【题型】证明题　【知识点】立体几何　【难度】easy
如图，在长方体$ABCD-A_1B_1C_1D_1$中，$DD_1 = DA = 1$，$AB = 2$，点$E$在棱$AB$上运动。

(1) 证明：$B_1C \perp D_1E$；

(2) 设$E$为棱$AB$的中点，在棱$CC_1$上是否存在一点$F$，使得$BF \parallel$平面$DEC_1$，若存在，求$\dfrac{CF}{CC_1}$的值；若不存在，说明理由。
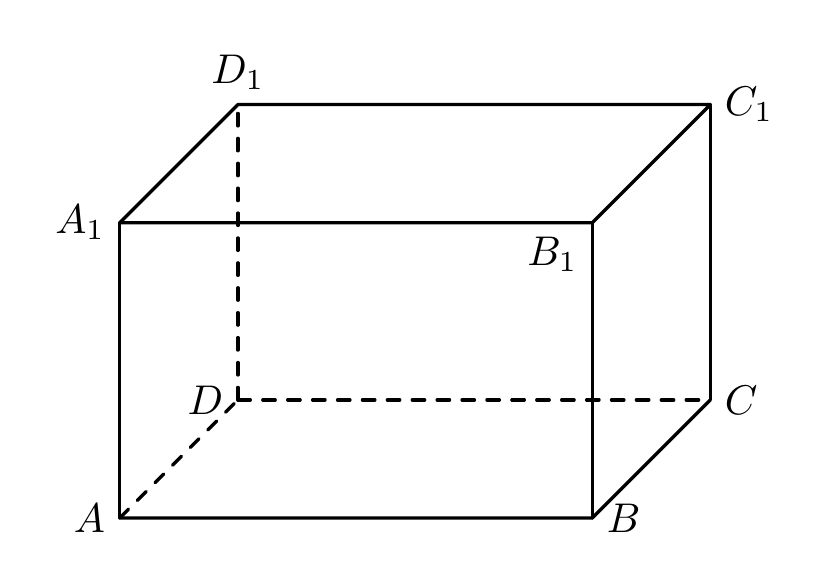
【解答】
【答案】(1) 证明见解析；

(2) 存在点$F$使得$BF \parallel$平面$DEC_1$，$\dfrac{CF}{CC_1} = \dfrac{1}{2}$

【知识点】空间位置关系的向量证明、空间线段点的存在性问题

【分析】(1) 建立空间直角坐标系，求直线$B_1C$和直线$D_1E$的方向向量，证明$\overrightarrow{D_1E} \cdot \overrightarrow{B_1C} = 0$，由此可得结论。

(2) 求平面$DEC_1$的法向量$\vec{n}$，由条件可得$\overrightarrow{BF} \cdot \vec{n} = 0$，由方程求得$\dfrac{CF}{CC_1}$。

【详解】(1) 建立如图所示空间直角坐标系，\\

$D_1(0,0,1)$，$B_1(1,2,1)$，$C(0,2,0)$，$\overrightarrow{B_1C} = (-1,0,-1)$，

设$E(1,t,0)$，$0 \le t \le 2$，则$\overrightarrow{D_1E} = (1,t,-1)$，

$\overrightarrow{D_1E} \cdot \overrightarrow{B_1C} = -1 + 0 + 1 = 0$，所以$B_1C \perp D_1E$。

(2) 若$E$是$AB$的中点，则$E(1,1,0)$，$C_1(0,2,1)$，
$\overrightarrow{DE} = (1,1,0)$，$\overrightarrow{DC_1} = (0,2,1)$，

设平面$DEC_1$的法向量为$\vec{n} = (x_1,y_1,z_1)$，
则
\[
\begin{cases}
\vec{n} \cdot \overrightarrow{DE} = x_1 + y_1 = 0 \\
\vec{n} \cdot \overrightarrow{DC_1} = 2y_1 + z_1 = 0
\end{cases},
\]

设$y_1 = 1$，则$x_1 = -1$，$z_1 = -2$，\\
故$\vec{n} = (-1,1,-2)$为平面$DEC_1$的一个法向量。

设$F(0,2,\lambda)$，$0 \le \lambda \le 1$，$B(1,2,0)$，$\overrightarrow{BF} = (-1,0,\lambda)$，

若$BF \parallel$平面$DEC_1$，$BF \not\subset$平面$DEC_1$，\\
则$\vec{n} \cdot \overrightarrow{BF} = 1 - 2\lambda = 0$，$\lambda = \dfrac{1}{2}$，所以$F$是$CC_1$的中点，所以$\dfrac{CF}{CC_1} = \dfrac{1}{2}$。
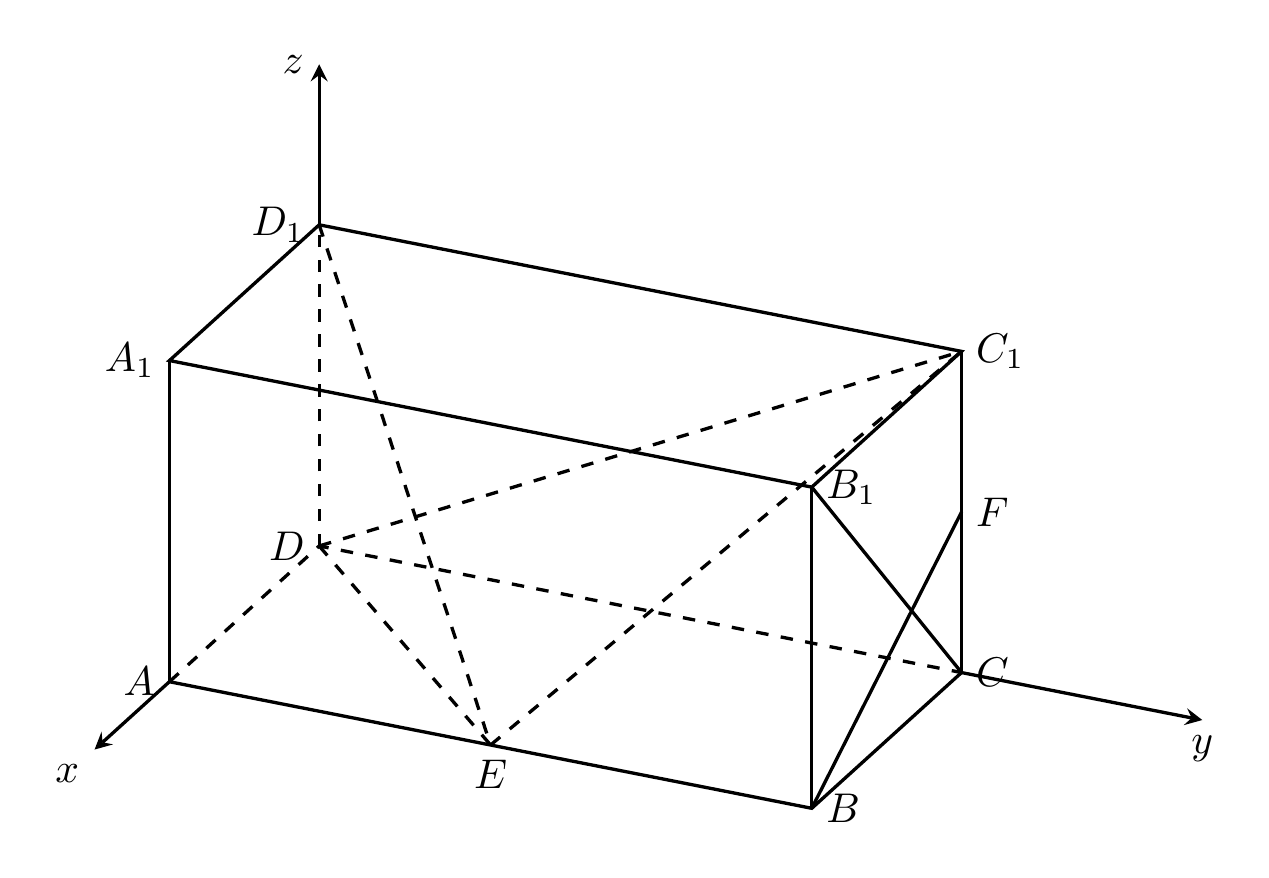